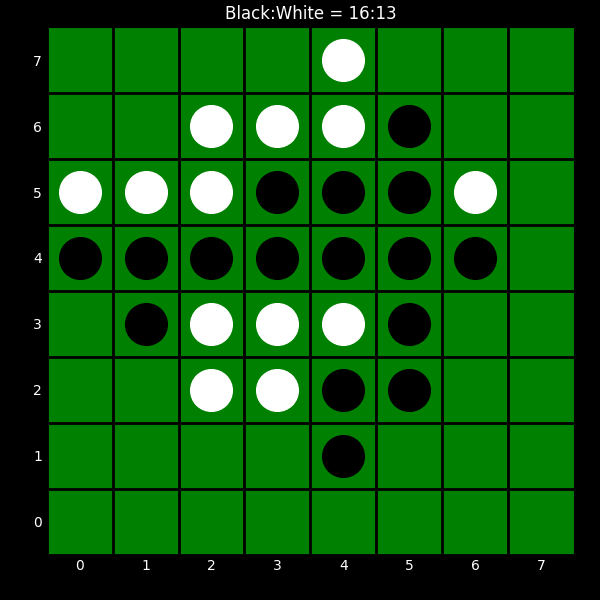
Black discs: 16
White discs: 13